Question: I would like to remove seconds from my x-axis labels as they are unnecessary.
Also I want to center align the tick labels instead of have them positioned to the left of the tick mark.
Any suggestions on how to do this?
Here is some of the code that I've used if this helps
'''
fig=plt.figure()
ax=fig.add_subplot(111)
line1 = plot(table.index,table[data],color=colors[0])
fig.autofmt_xdate(rotation=0)
tickFormat = matplotlib.ticker.LinearLocator(numticks=5)
ax.xaxis.set_major_locator(tickFormat)
'''

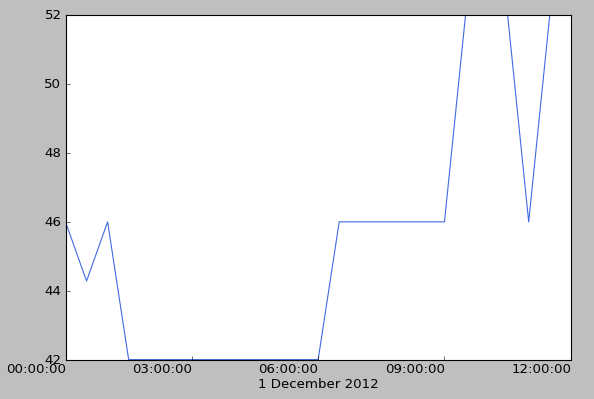
Answer: '''
from matplotlib.dates import DateFormatter
formatter = DateFormatter('%H:%M')
plt.gcf().axes[0].xaxis.set_major_formatter(formatter)
'''